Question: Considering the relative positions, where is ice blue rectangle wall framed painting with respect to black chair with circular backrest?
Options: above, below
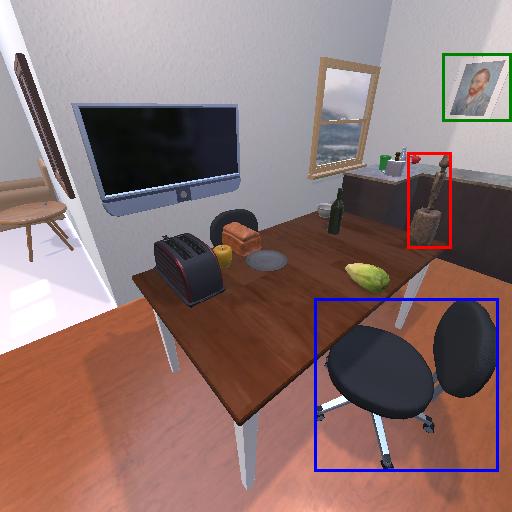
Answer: above